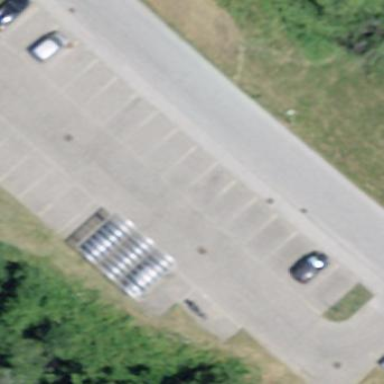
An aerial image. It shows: Parking area with surface.